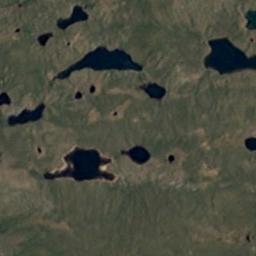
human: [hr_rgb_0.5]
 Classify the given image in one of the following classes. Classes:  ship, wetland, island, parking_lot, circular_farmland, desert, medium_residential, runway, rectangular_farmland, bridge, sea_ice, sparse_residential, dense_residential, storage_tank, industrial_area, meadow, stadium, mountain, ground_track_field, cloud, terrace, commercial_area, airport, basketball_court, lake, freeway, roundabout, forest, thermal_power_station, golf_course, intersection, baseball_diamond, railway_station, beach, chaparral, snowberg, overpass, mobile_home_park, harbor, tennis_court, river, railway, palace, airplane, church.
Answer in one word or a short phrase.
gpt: wetland